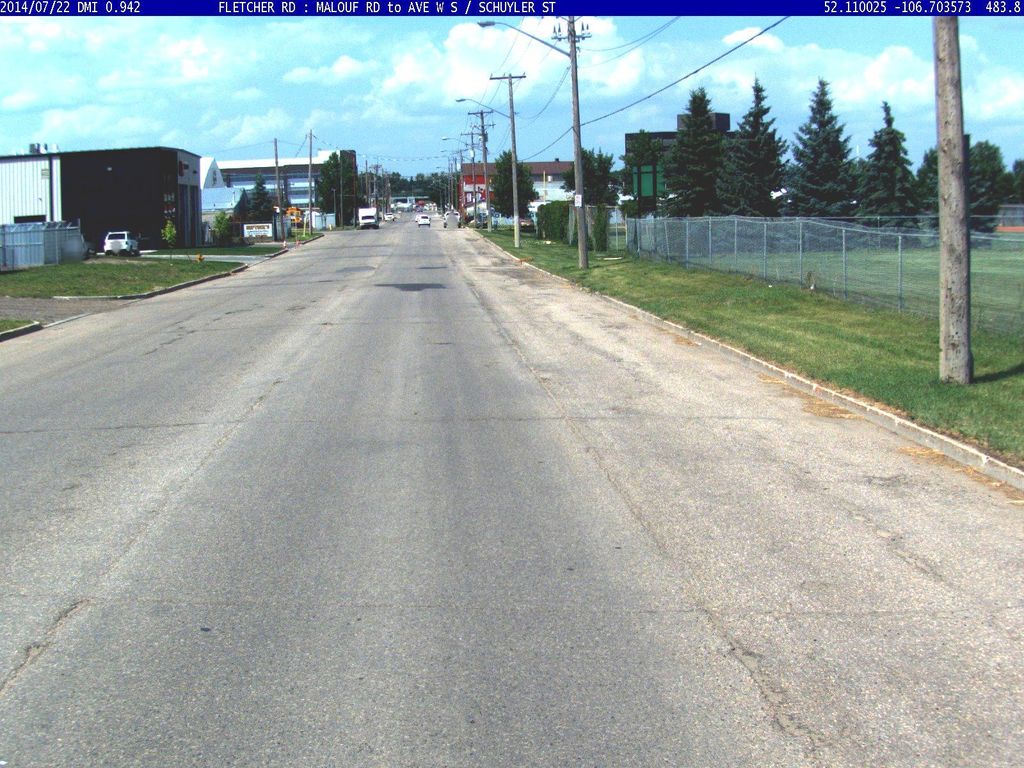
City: saskatoon